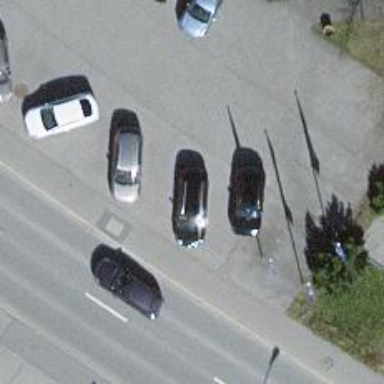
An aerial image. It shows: Charging station.